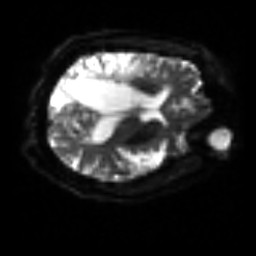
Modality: sbref
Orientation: axial
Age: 65
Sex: female
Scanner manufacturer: siemens
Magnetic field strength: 3 T
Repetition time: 3.2 s
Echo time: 0.081 s